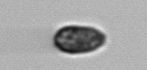
Label: Pseudochattonella_farcimen